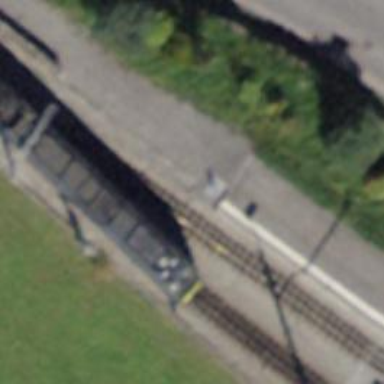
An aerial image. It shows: Narrow-gauge railway track with electrified contact line. The railway has one track.